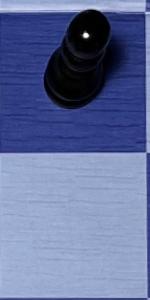
Label: Empty